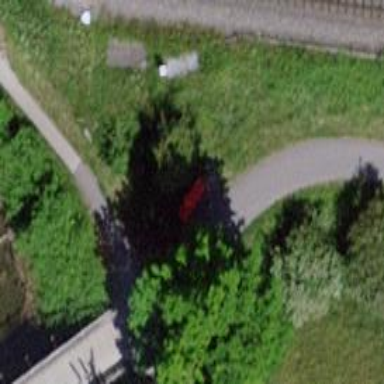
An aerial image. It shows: Red bench.